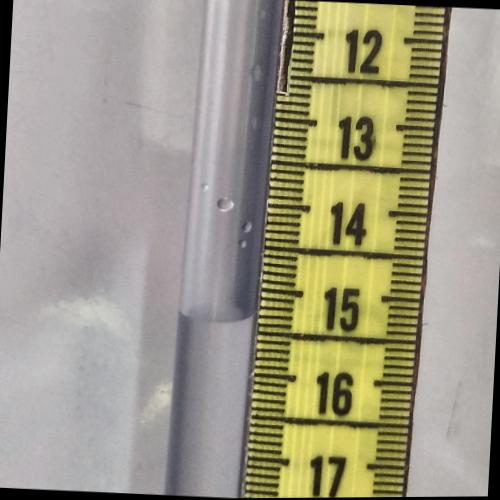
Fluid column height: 15.3 cm